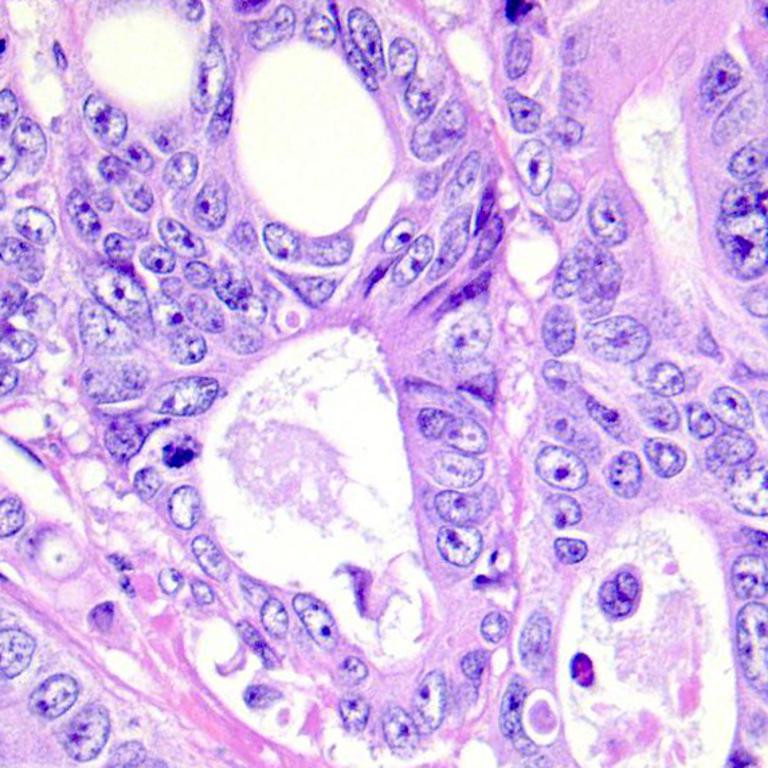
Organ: colon
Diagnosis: adenocarcinomas